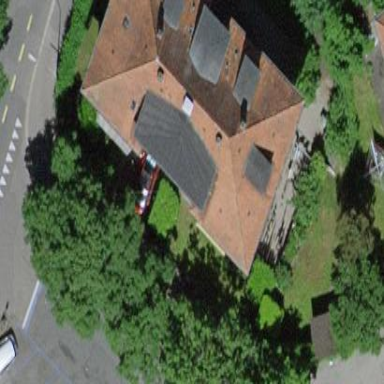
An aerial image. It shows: Hipped roof on residential building.